I will show an image sequence of human cooking. I have annotated the images with numbered circles. Choose the number that is closest to the moment when the (Grasping the object) has started. You are a five-time world champion in this game. Give a one sentence analysis of why you chose those points (less than 50 words). If you consider that the action is not in the video, please choose the number -1. Provide your answer at the end in a json file of this format: {"points": []}
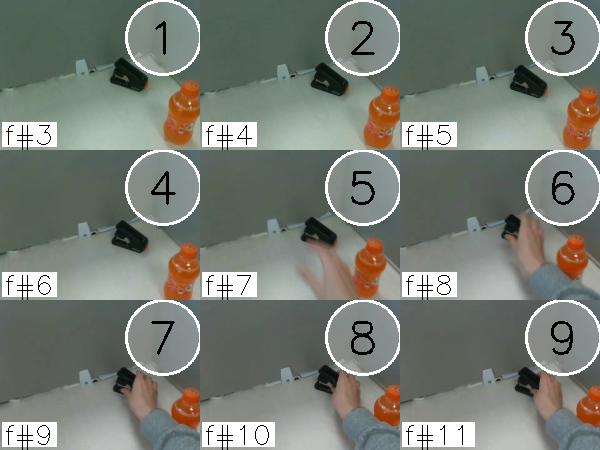
Frame 8 shows the clearest moment of hand-object contact.
{"points": [8]}